Current action and preconditions to check: path_clear

Your task: For each precondition in the list above, predict whether it will hold at this action.

Consider the current scene as observed from the mobile robot's camera, and analyze the predicted future states of all dynamic agents (e.g., people, animals, vehicles, or any moving entities) within the NEXT SECOND.

IMPORTANT: Only answer "very likely" if you are absolutely certain—based on strong, clear evidence—that a dynamic agent will violate the precondition in the predicted future state. Do NOT answer "very likely" for unlikely, ambiguous, or low-probability risks.

Ask yourself for each precondition: Is there a high probability, with clear and convincing evidence, that the predicted future states of any dynamic agent will interfere with the predicted future state of the currently executing action within the NEXT SECOND, causing that precondition to fail?

Assess the risk level based on these predictions. Use "likely" or "very likely" if motions create a clear risk of interference.

Use "neutral" or "improbable" if agents are nearby but their predicted paths are clearly diverging or non-conflicting.

Failure Risk Categories: "very improbable", "improbable", "neutral", "likely", "very likely"

Answer Format: Output ONLY the probability_of_failure value from these categories: "very improbable", "improbable", "neutral", "likely", "very likely"

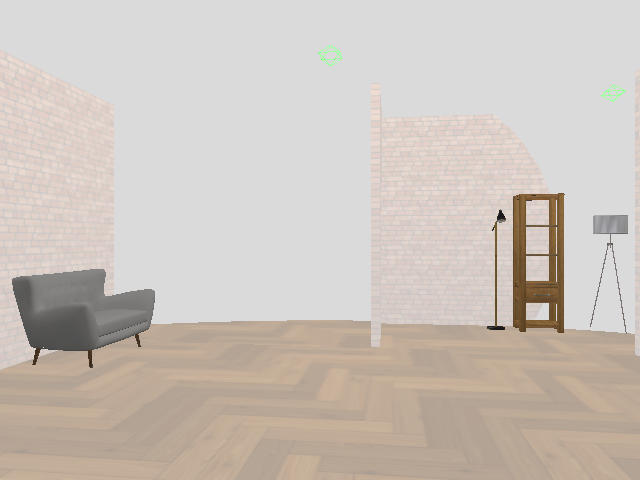

Answer: very improbable